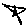
Label: star